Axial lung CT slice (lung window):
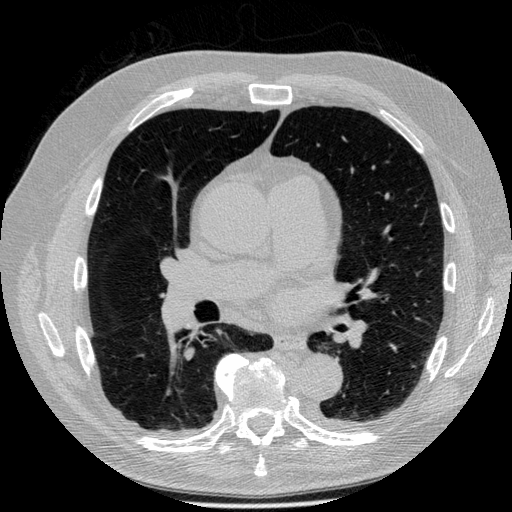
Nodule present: no